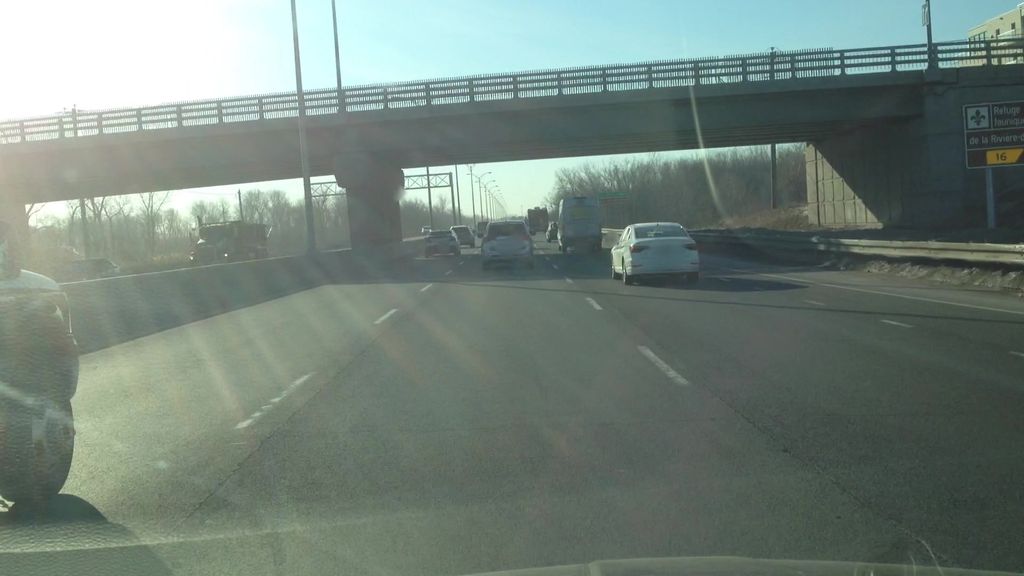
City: montreal